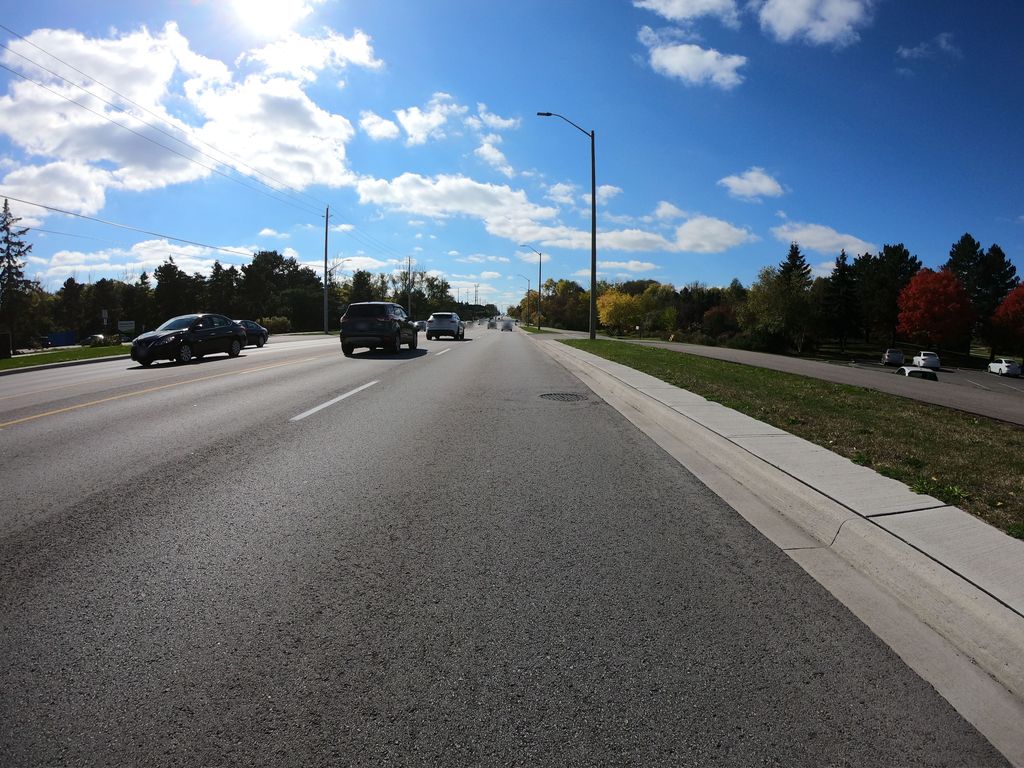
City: toronto